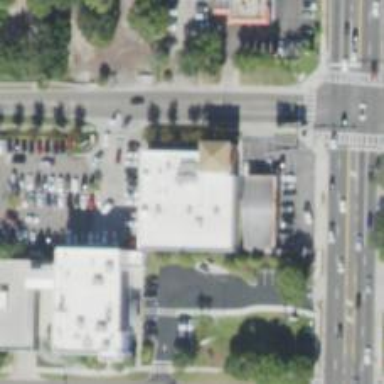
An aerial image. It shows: Supermarket.